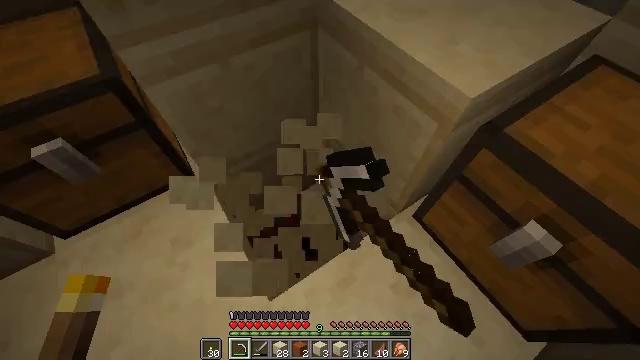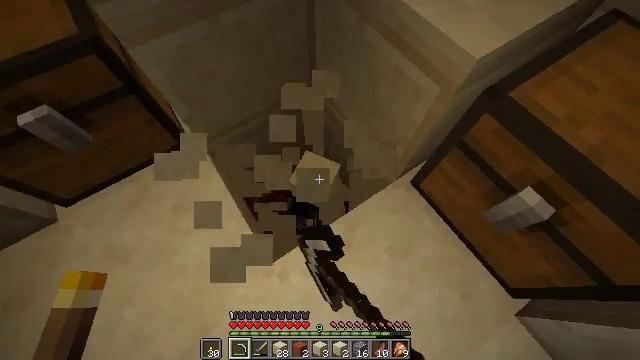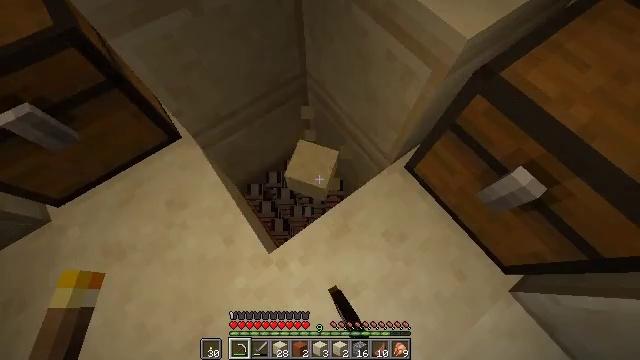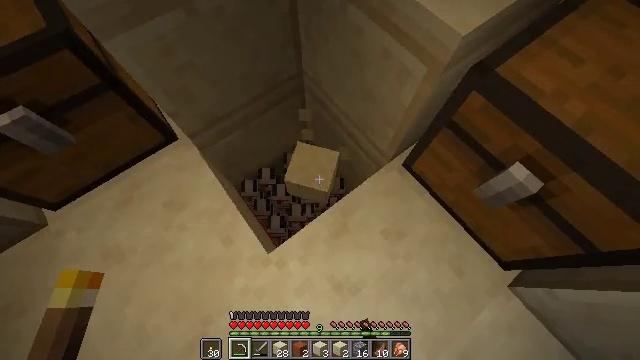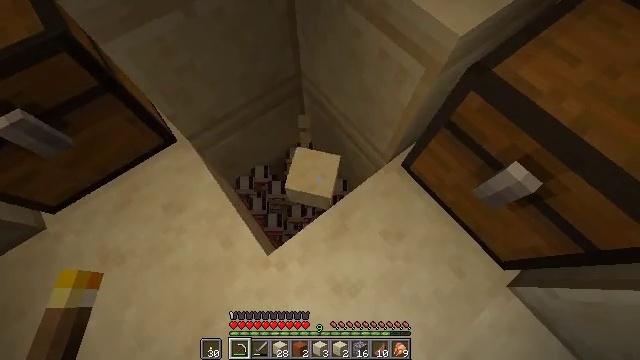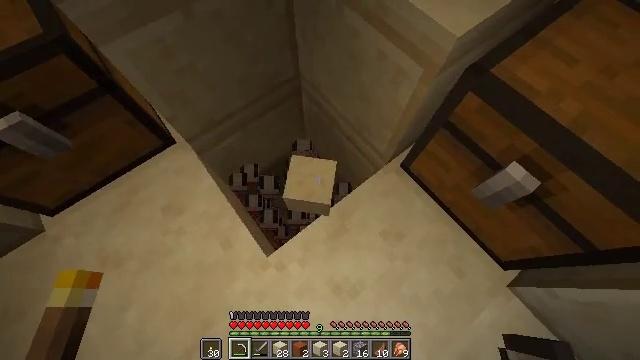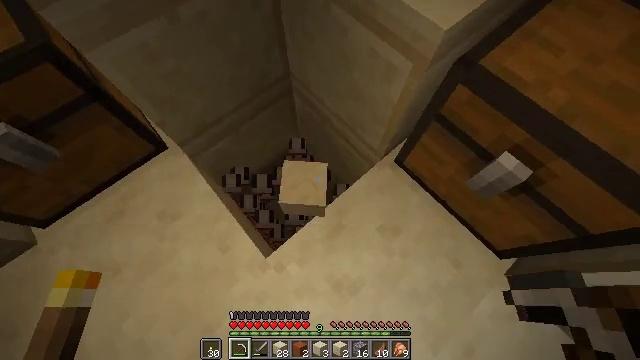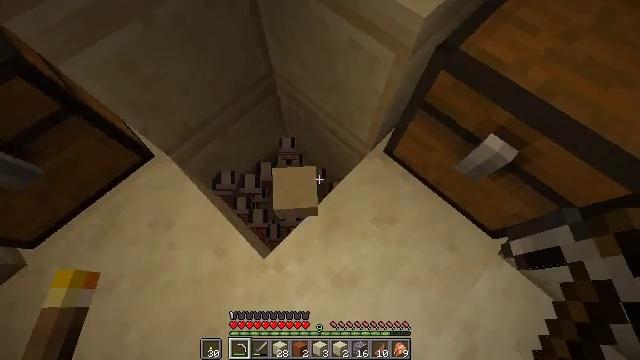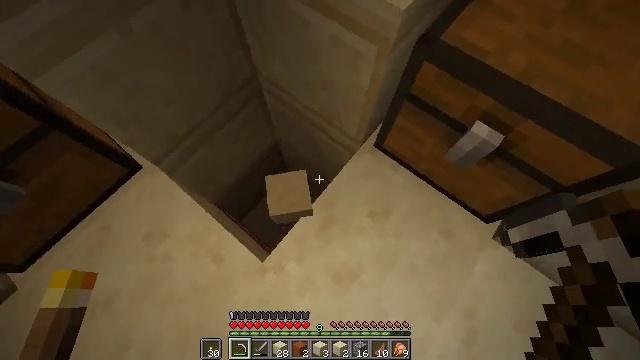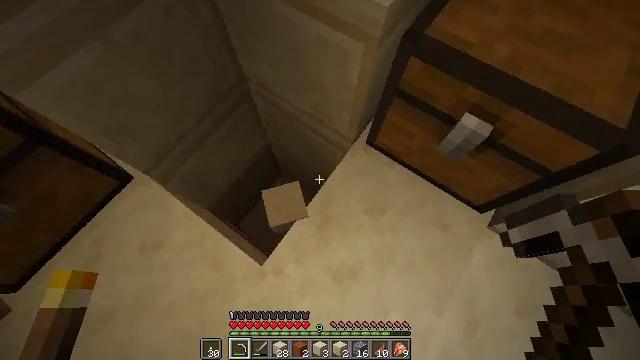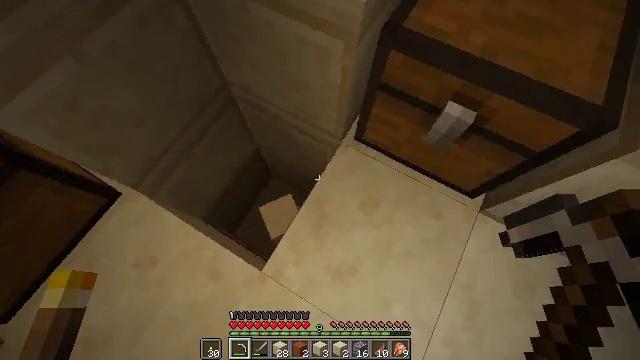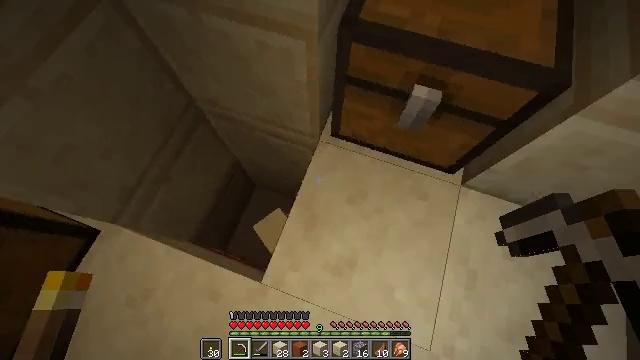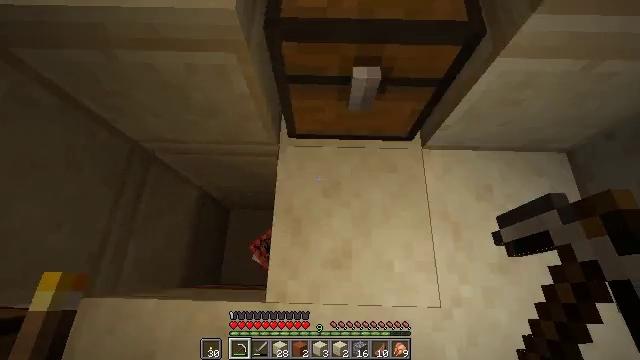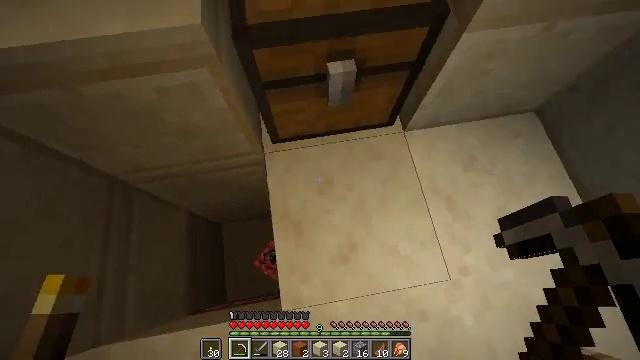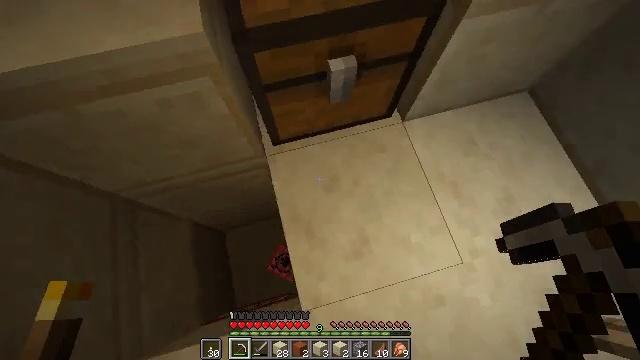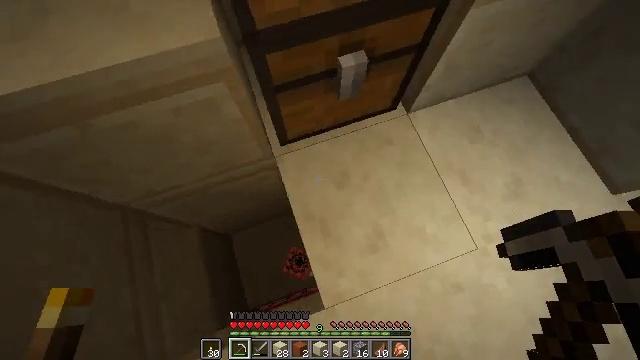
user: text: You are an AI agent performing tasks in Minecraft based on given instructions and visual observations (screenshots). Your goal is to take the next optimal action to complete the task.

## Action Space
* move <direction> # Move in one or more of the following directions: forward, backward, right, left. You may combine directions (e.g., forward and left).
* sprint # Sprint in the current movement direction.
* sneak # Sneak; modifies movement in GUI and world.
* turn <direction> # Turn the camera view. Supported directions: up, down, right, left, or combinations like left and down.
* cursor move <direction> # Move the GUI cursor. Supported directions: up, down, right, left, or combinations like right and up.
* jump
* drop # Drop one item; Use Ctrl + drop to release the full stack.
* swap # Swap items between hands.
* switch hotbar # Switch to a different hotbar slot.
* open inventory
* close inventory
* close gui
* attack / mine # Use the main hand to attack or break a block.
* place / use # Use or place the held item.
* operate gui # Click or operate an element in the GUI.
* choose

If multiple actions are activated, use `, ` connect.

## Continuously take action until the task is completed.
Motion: motion action
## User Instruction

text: Collect the TNT for later use.
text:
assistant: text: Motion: turn down, attack / mine
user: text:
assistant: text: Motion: turn right and down, attack / mine
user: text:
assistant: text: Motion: turn right
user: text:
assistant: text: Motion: no_op
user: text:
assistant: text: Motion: no_op
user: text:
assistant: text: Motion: turn right
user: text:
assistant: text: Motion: turn right
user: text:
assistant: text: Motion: turn right
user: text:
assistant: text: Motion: turn right
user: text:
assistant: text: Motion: turn right
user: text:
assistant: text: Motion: turn right
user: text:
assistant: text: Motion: turn right
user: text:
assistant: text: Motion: move left, turn right
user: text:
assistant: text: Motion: move left, turn right
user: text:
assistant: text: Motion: move left, turn right
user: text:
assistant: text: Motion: move left, turn right and down
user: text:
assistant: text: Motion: move left, turn right and down
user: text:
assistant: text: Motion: turn right
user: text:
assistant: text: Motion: turn right and up
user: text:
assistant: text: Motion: turn right and up
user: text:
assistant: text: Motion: turn right and up
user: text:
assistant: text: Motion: turn right and up
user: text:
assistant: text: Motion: turn right and up
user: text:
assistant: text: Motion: turn right
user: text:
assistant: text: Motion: no_op
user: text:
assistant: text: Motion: no_op
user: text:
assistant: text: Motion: sneak, turn right and up
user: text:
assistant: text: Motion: sneak, turn right and up
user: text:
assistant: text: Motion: sneak, turn right and up
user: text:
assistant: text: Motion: sneak, turn right and up